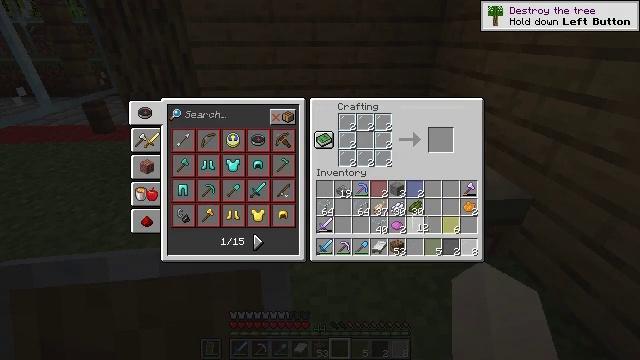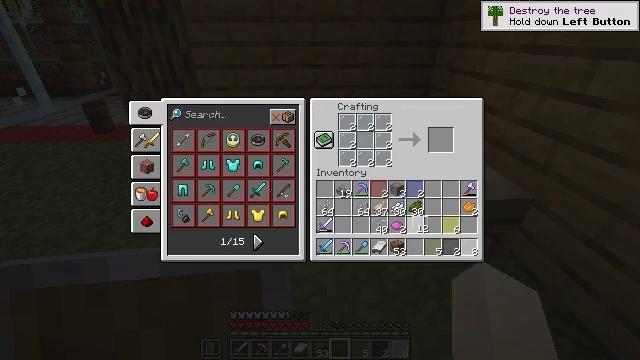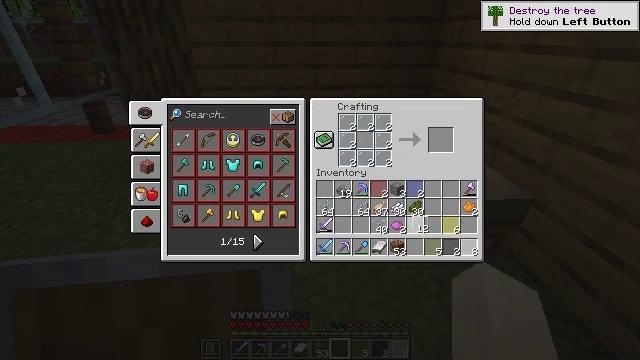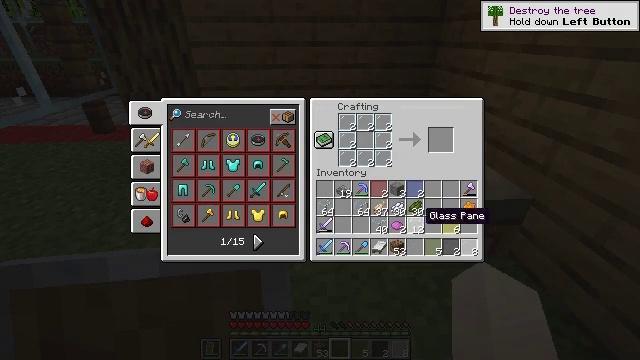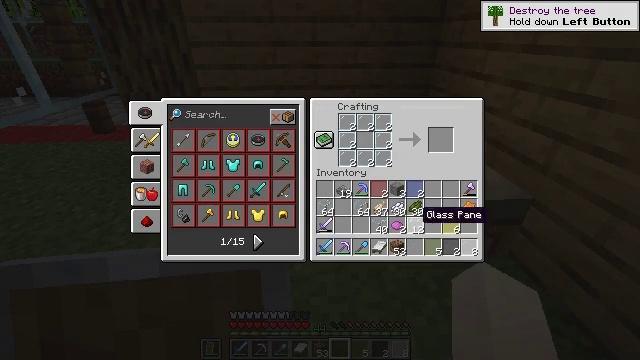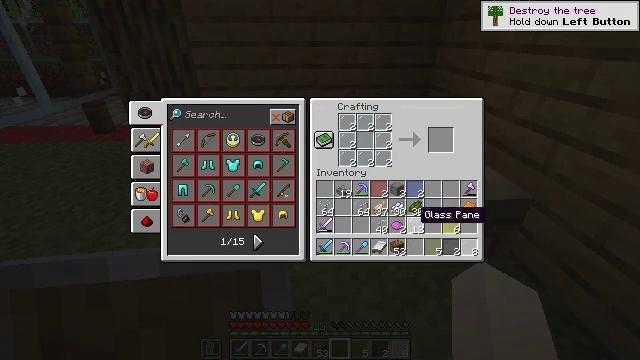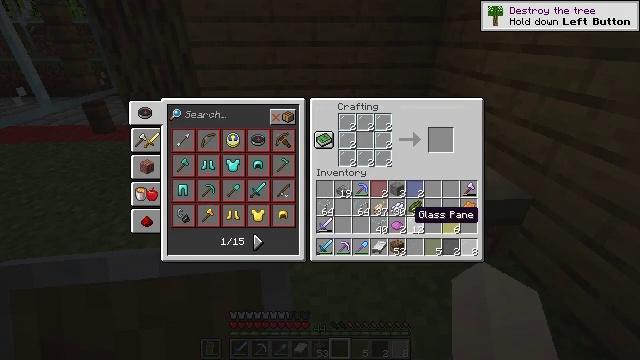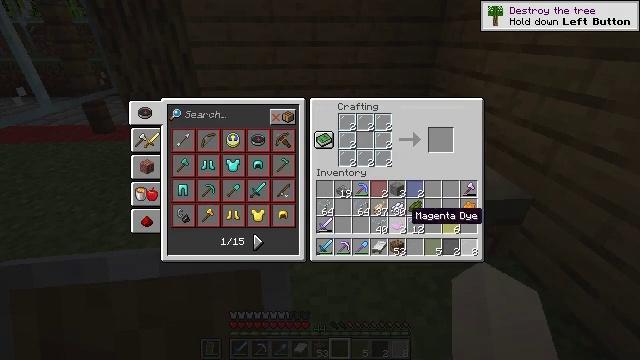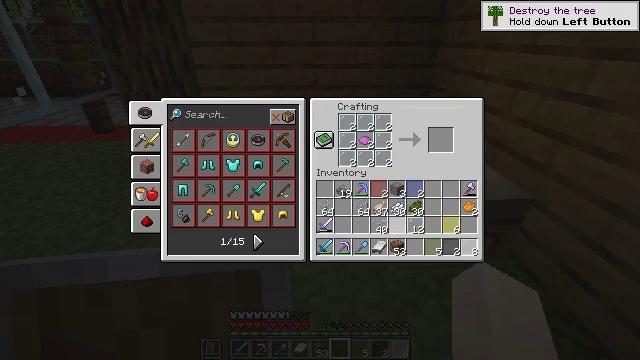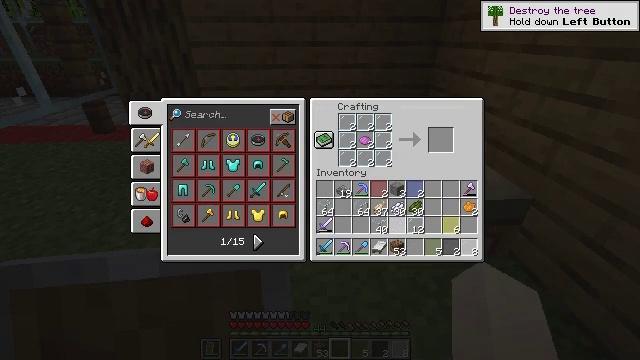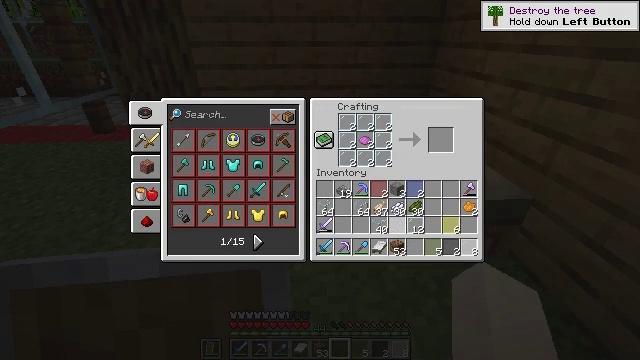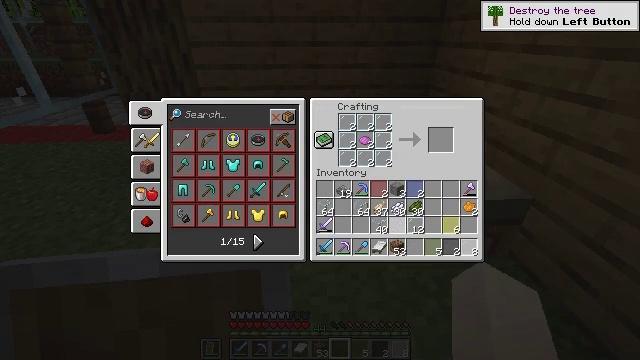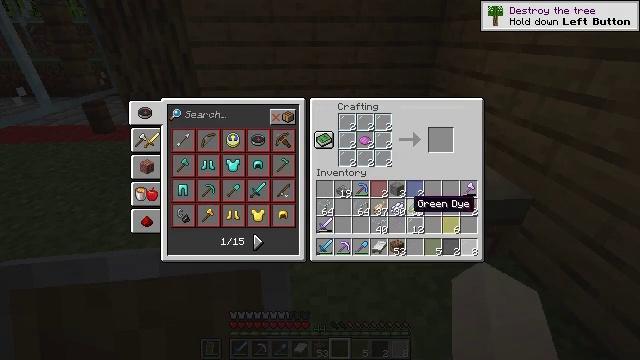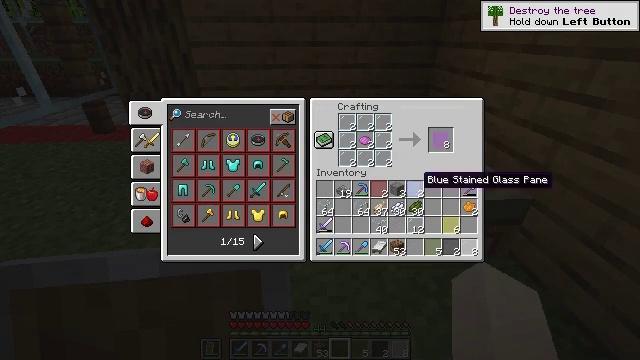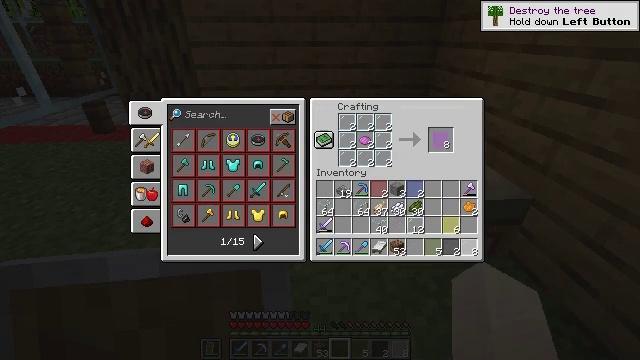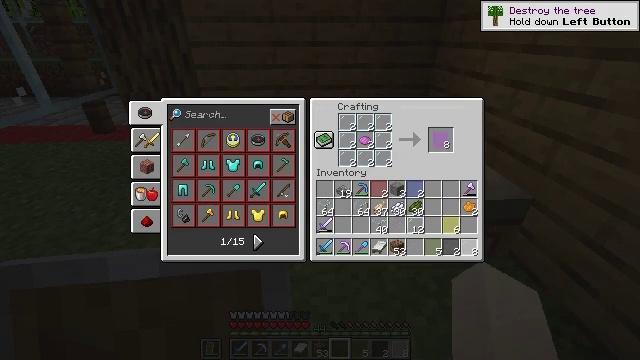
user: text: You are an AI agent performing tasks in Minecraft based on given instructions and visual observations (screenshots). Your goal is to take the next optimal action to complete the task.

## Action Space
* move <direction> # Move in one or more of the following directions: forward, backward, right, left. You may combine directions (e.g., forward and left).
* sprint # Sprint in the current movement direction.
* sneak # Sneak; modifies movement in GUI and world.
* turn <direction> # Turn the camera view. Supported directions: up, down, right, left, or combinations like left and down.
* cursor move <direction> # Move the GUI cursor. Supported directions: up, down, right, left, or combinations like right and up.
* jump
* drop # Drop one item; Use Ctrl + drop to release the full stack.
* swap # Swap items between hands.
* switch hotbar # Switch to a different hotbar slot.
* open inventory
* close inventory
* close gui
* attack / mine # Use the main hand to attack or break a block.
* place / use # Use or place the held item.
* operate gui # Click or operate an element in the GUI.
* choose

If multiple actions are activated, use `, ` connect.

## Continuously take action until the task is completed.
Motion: motion action
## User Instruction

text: Create magenta stained glass pane using glass blocks and magenta dye at the crafting table.
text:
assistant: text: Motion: no_op
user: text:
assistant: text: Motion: operate gui
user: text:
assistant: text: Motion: no_op
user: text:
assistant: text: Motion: no_op
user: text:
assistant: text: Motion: no_op
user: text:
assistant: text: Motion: sneak
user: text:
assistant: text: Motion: sneak
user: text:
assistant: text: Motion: sneak, choose
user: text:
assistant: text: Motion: sneak, choose
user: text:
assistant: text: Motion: sneak, choose
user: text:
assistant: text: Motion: sneak
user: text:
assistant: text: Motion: sneak, cursor move up
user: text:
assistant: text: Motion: sneak, cursor move right and up
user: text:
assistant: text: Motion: cursor move right and up
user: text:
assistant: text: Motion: cursor move up
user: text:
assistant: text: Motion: no_op
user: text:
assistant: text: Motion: no_op
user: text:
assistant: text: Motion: no_op
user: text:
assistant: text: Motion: sneak
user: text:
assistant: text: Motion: sneak
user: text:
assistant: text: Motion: sneak
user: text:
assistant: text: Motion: sneak
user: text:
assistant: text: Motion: sneak, choose
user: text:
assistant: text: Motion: sneak, choose
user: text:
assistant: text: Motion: sneak
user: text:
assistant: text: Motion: sneak
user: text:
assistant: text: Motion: sneak
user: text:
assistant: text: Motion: sneak